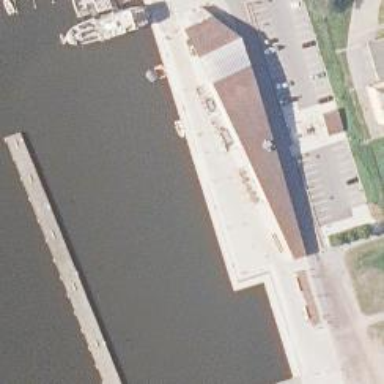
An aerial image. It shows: Man-made pier.